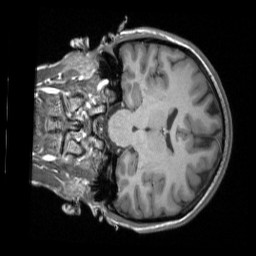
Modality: T1w
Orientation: coronal
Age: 23
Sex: female